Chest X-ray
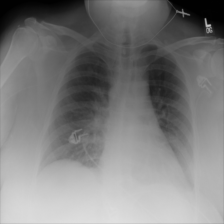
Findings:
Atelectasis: negative
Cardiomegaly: negative
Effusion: negative
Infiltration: negative
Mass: negative
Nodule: negative
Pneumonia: negative
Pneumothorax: negative
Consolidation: negative
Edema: negative
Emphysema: negative
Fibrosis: negative
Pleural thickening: negative
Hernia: negative